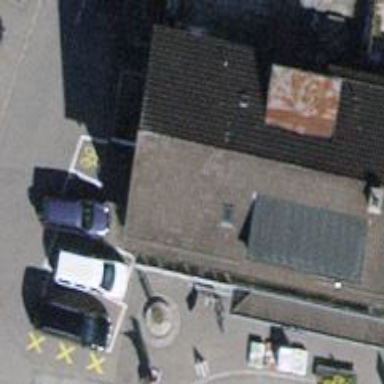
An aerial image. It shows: Post office.